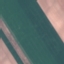
Label: AnnualCrop